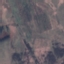
Label: HerbaceousVegetation